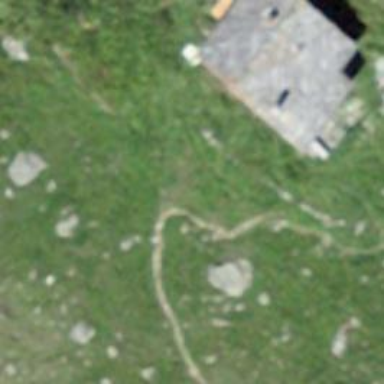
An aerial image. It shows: Path.